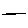
Label: line